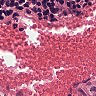
Metastatic tissue present: no